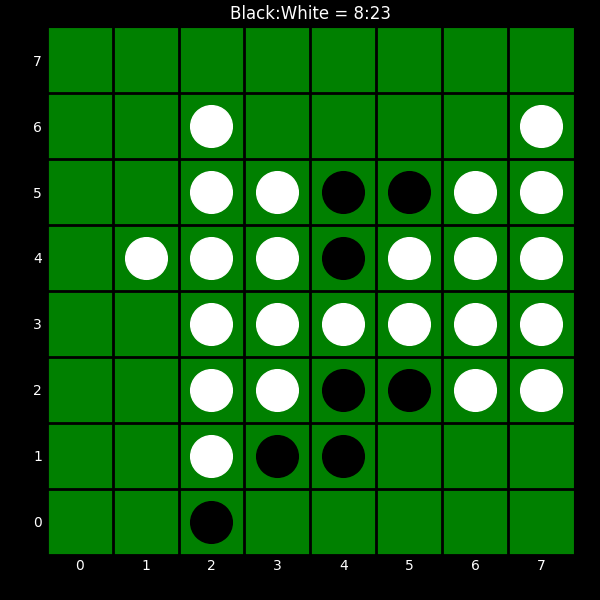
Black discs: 8
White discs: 23